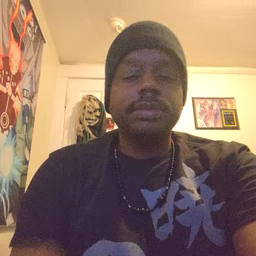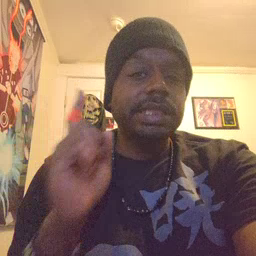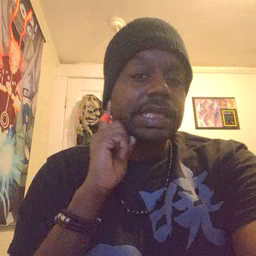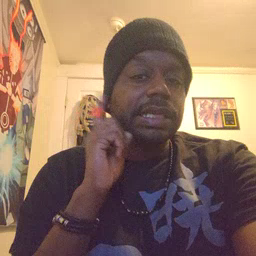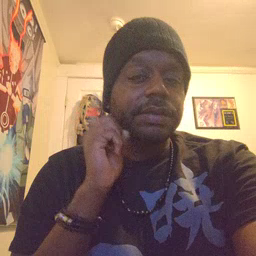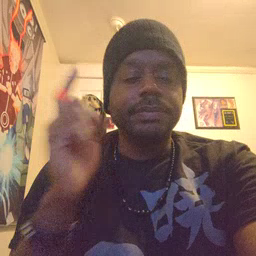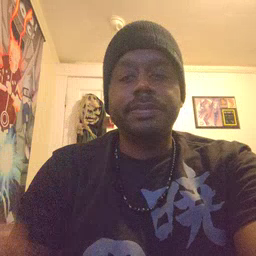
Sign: hear